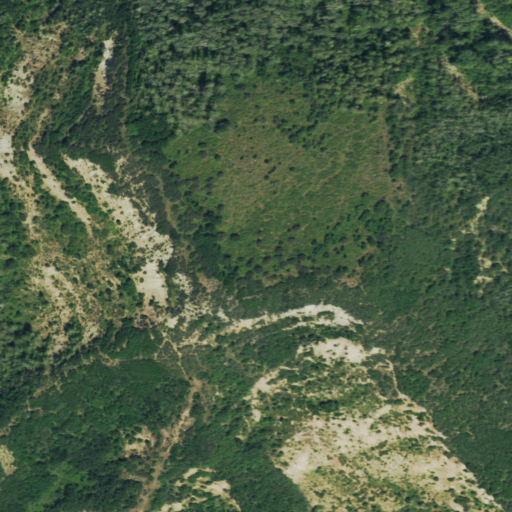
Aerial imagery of mountain in Colorado named Lenna Peak containing deciduous forest and shrub